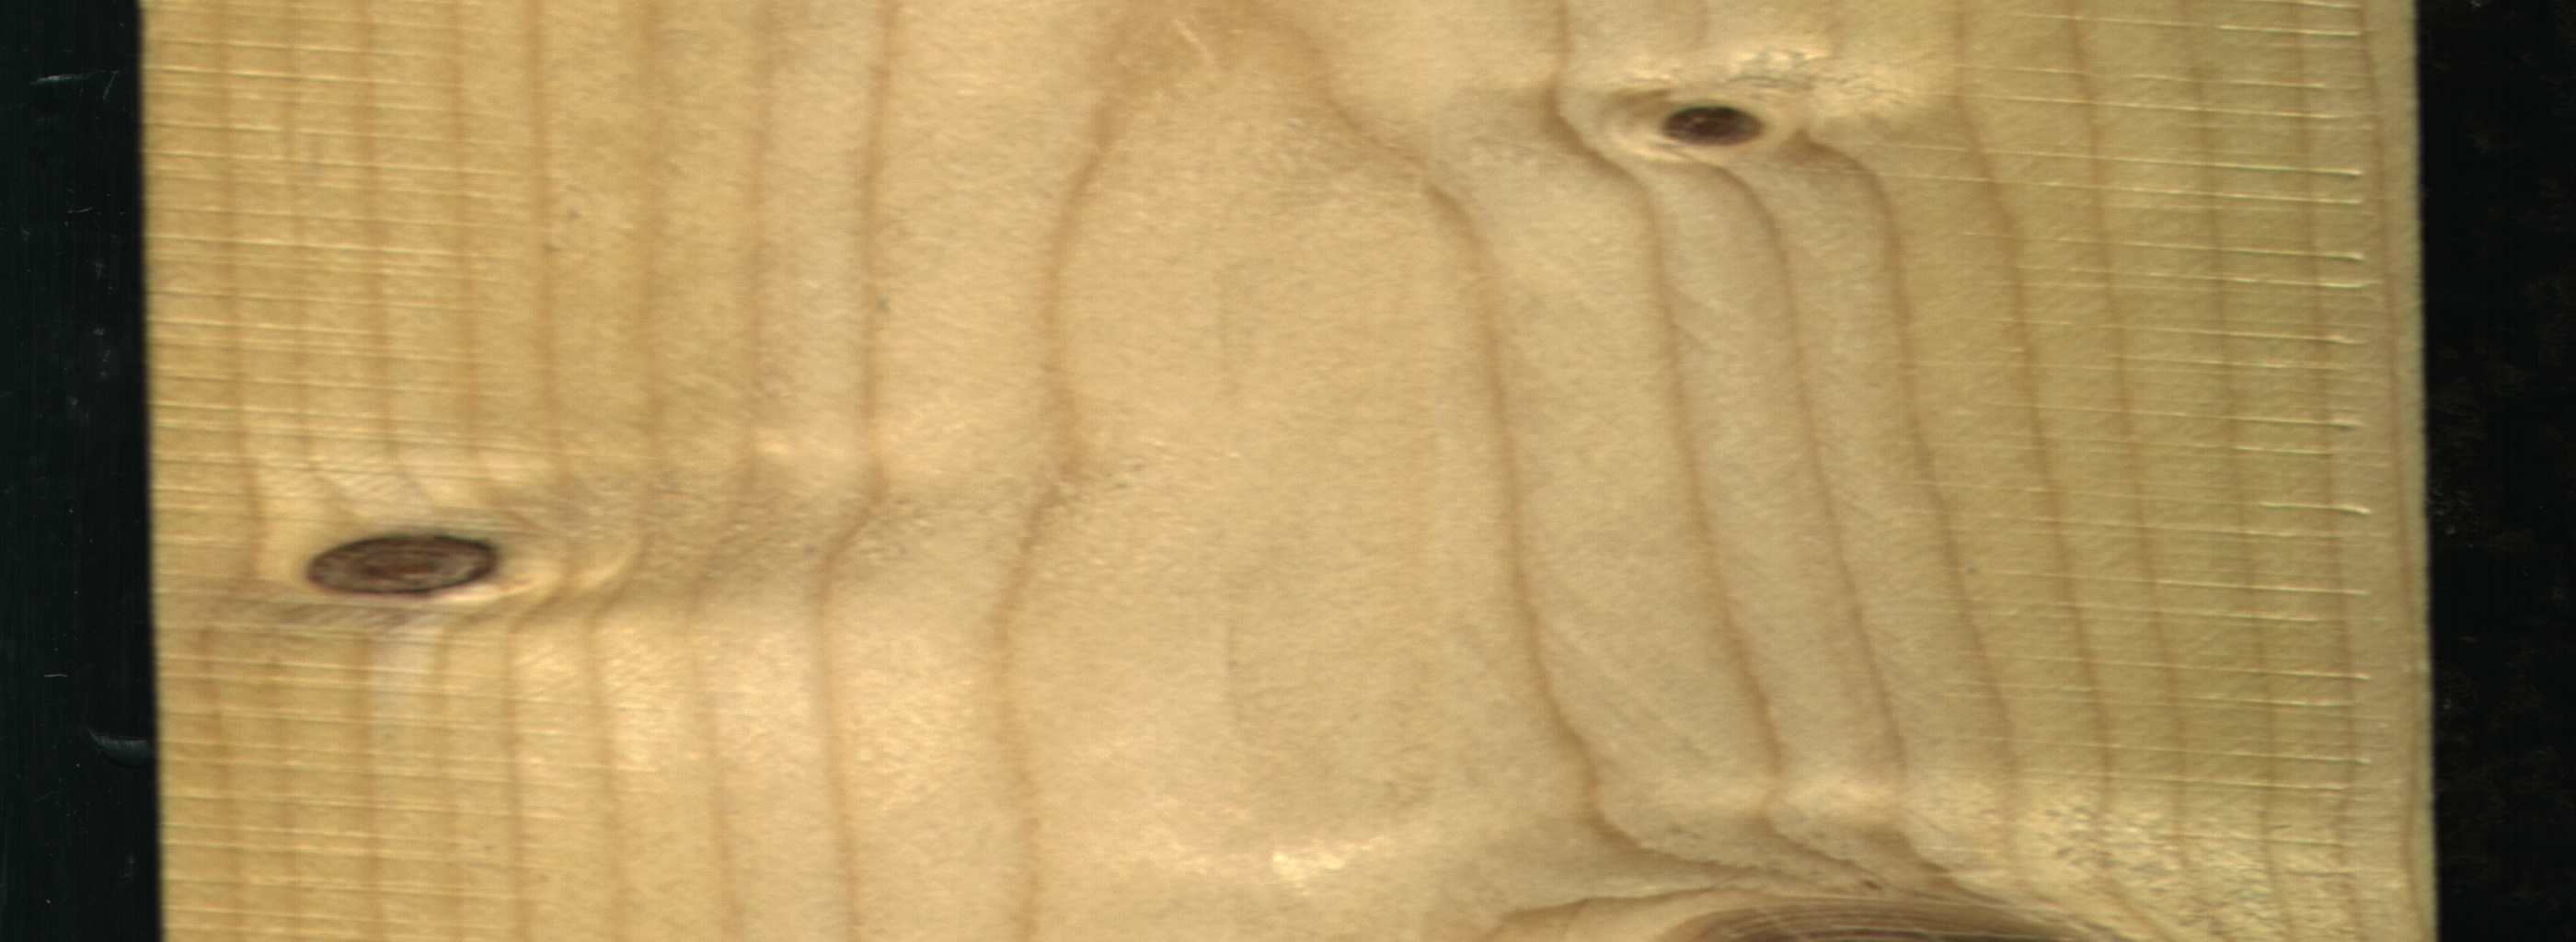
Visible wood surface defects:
Dead_Knot
Dead_Knot
Live_Knot